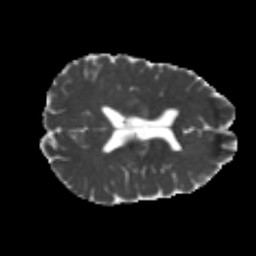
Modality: MD
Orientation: axial
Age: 24
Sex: male
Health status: healthy
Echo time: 0.074 s